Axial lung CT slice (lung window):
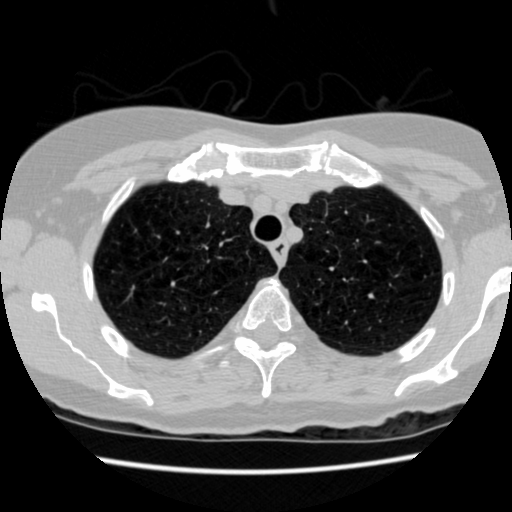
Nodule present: no